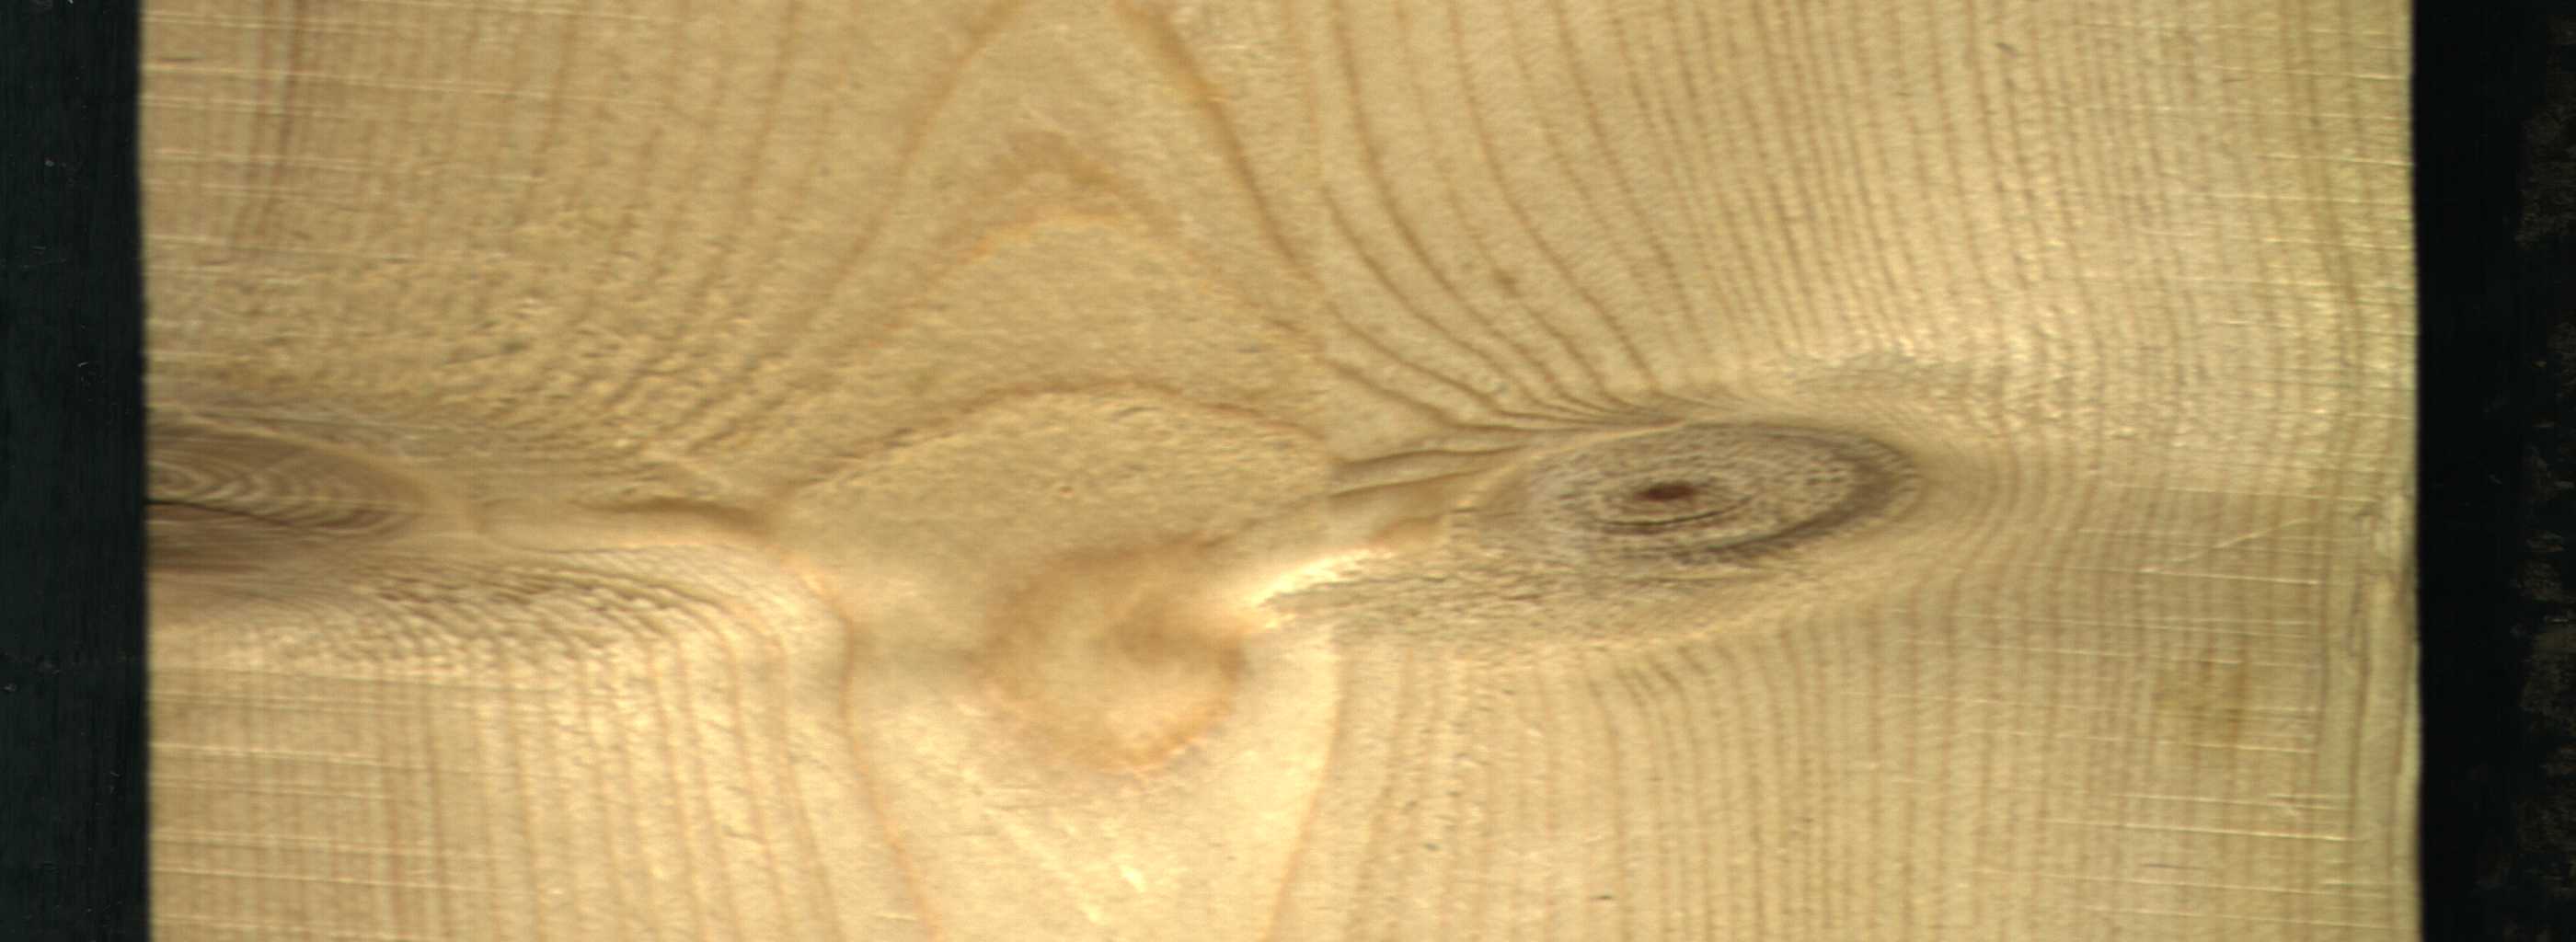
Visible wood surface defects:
Live_Knot
Live_Knot